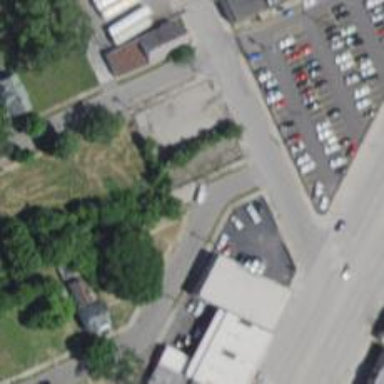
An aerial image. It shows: Alley classified as service road.